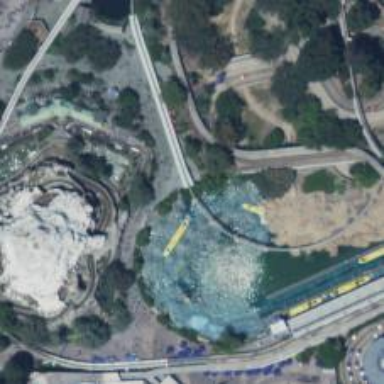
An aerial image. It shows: Monorail railway.